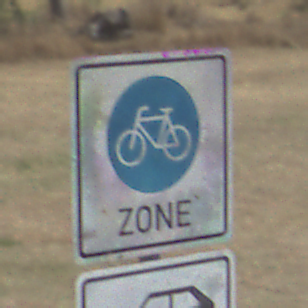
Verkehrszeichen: BeginnFahrradzone
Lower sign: MehrspurigeFahrzeugeFrei1
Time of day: Midday
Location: Outdoor (Nature)
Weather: Clear
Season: NotSpecified
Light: Natural